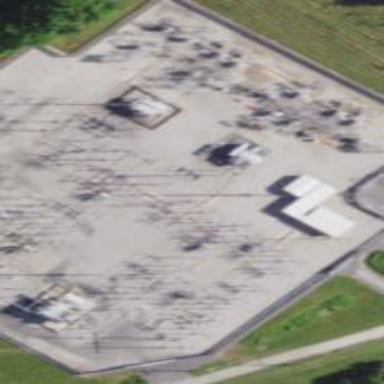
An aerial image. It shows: Chain link fence surrounding power substation.